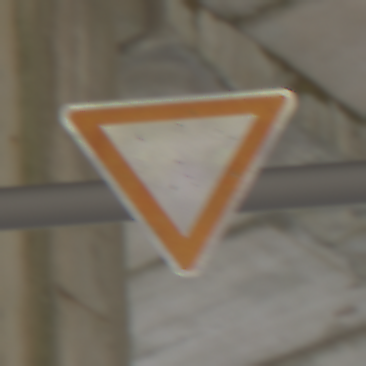
Verkehrszeichen: VorfahrtGewaehren
Umgebung: Roofed, Suburban
Tageszeit: MorningAfternoon
Wetter: PartlyCloudy
Licht: Natural
Jahreszeit: Winter
Kontrast: LowContrast